Как показано на рисунке, на ровной поверхности находится небольшая тележка массой $M$ и длиной $L$. Две пружины закреплены на её концах рядом с дном, они находятся на одном прямой и имеют начальные длины и коэффициенты жёсткости $l_1$ и $l_2$, $k_1$ и $k_2$ соответственно. Маленькие шарики массой $m_1$ и $m_2$ размещены на концах пружин и не связаны с ними. Вначале шарик 1 сжимает пружину 1 и удерживается в этом состоянии, пока шарик 2 закреплён на полу, а расстояние между ним и правым концом тележки равно длине недеформированной пружины 2. Шарик 1 освобождают без начальной скорости. Когда длина пружины 1 оказывается равной её недеформированной длине, шарик 2 также освобождают. Шарики абсолютно неупруго сталкиваются за пренебрежимо малое время. Все поверхности гладкие. За время от отпускания шарика 1 до максимального сжатия пружины 2 тележка переместилась на расстояние $l_3$.
Найдите начальную длину $l$ пружины 1 и максимальное сжатие $\Delta l$ пружины 2 впоследствии.
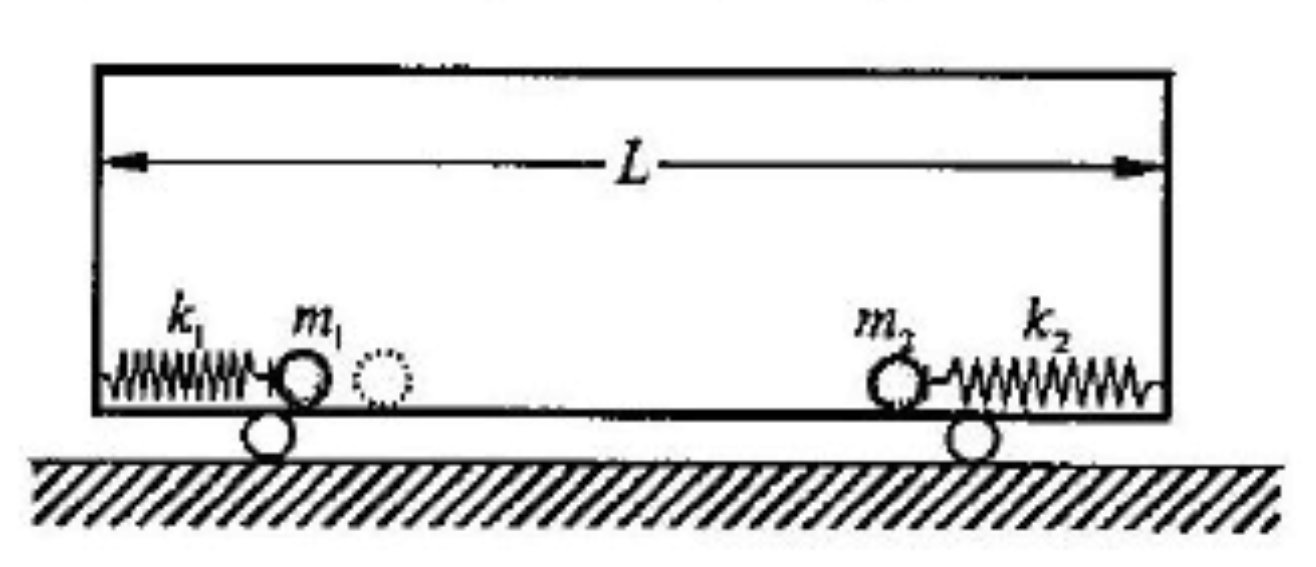
Ответ: $$l=l_{1}-\frac{l_{1}+I_{2}-L+\frac{M+m_{1}+m_{2}}{m_{1}} l_{3}}{1+\sqrt{\frac{k_{1}}{k_{2}}} \sqrt{\frac{M\left(m_{1}+m_{2}\right)}{\left(M+m_{2}\right) m_{1}}}},$$ $$\Delta l_{2}=\frac{l_{1}+l_{2}-L+\frac{M+m_{1}+m_{2}}{m_{1}} l_{3}}{\frac{m_{1}+m_{2}}{m_{1}}+\sqrt{\frac{k_{2}}{k_{1}}} \sqrt{\frac{\left(M+m_{2}\right)\left(m_{1}+m_{2}\right)}{M m_{1}}}}.$$
Темы:
T, Механика, Динамика, Китайские, Пружина